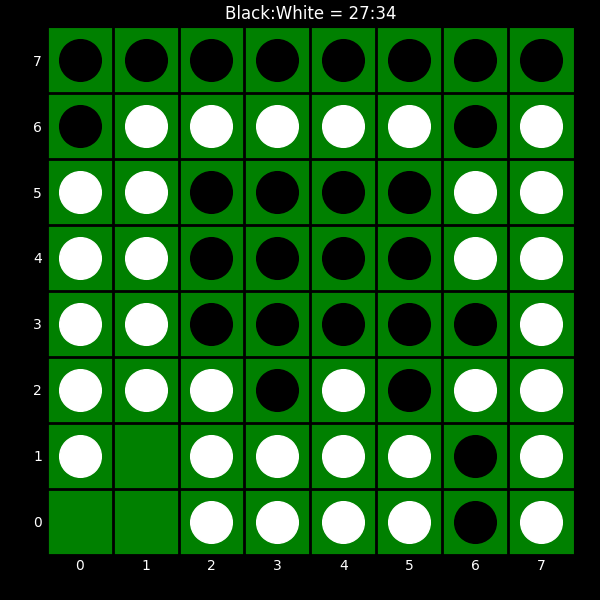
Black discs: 27
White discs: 34